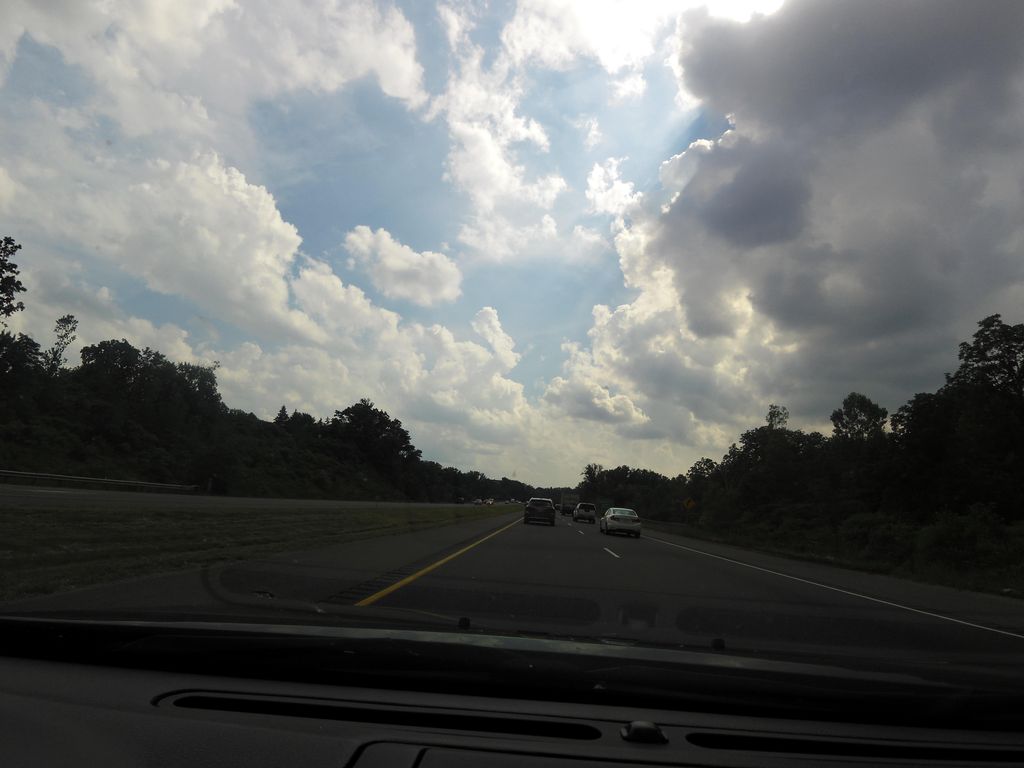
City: hamilton